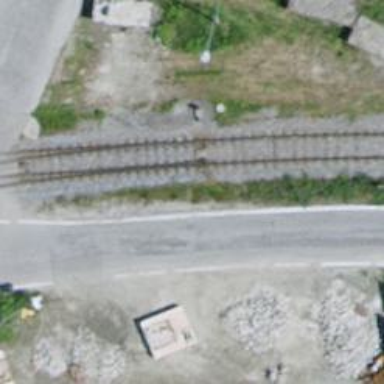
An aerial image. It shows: Railway switch.